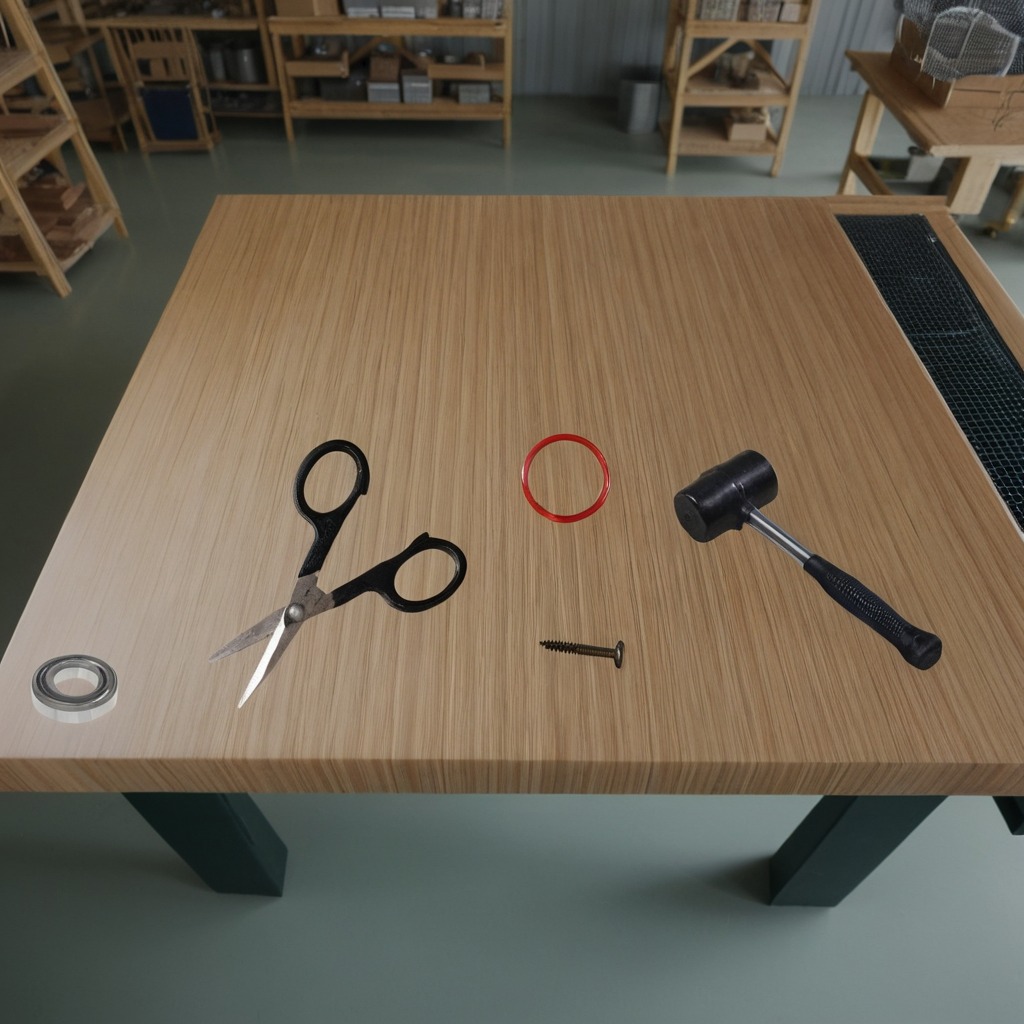
A metal ball bearing, a rubber Oring, a metal machine screw, a hammer, and a pair of scissors are lying on the workbench inside a coastal fishing gear workshop.